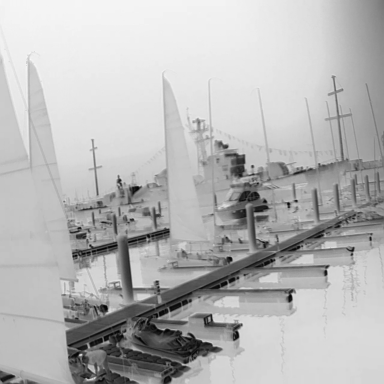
There are four objects shown in the infrared image, including two canoes, and two sailboats.